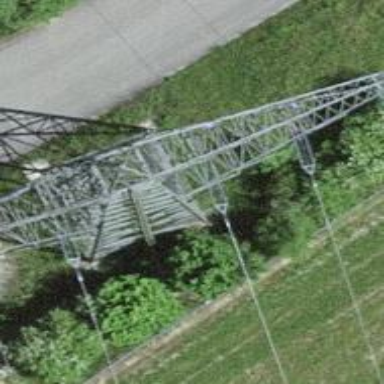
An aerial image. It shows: Three cables of power line.